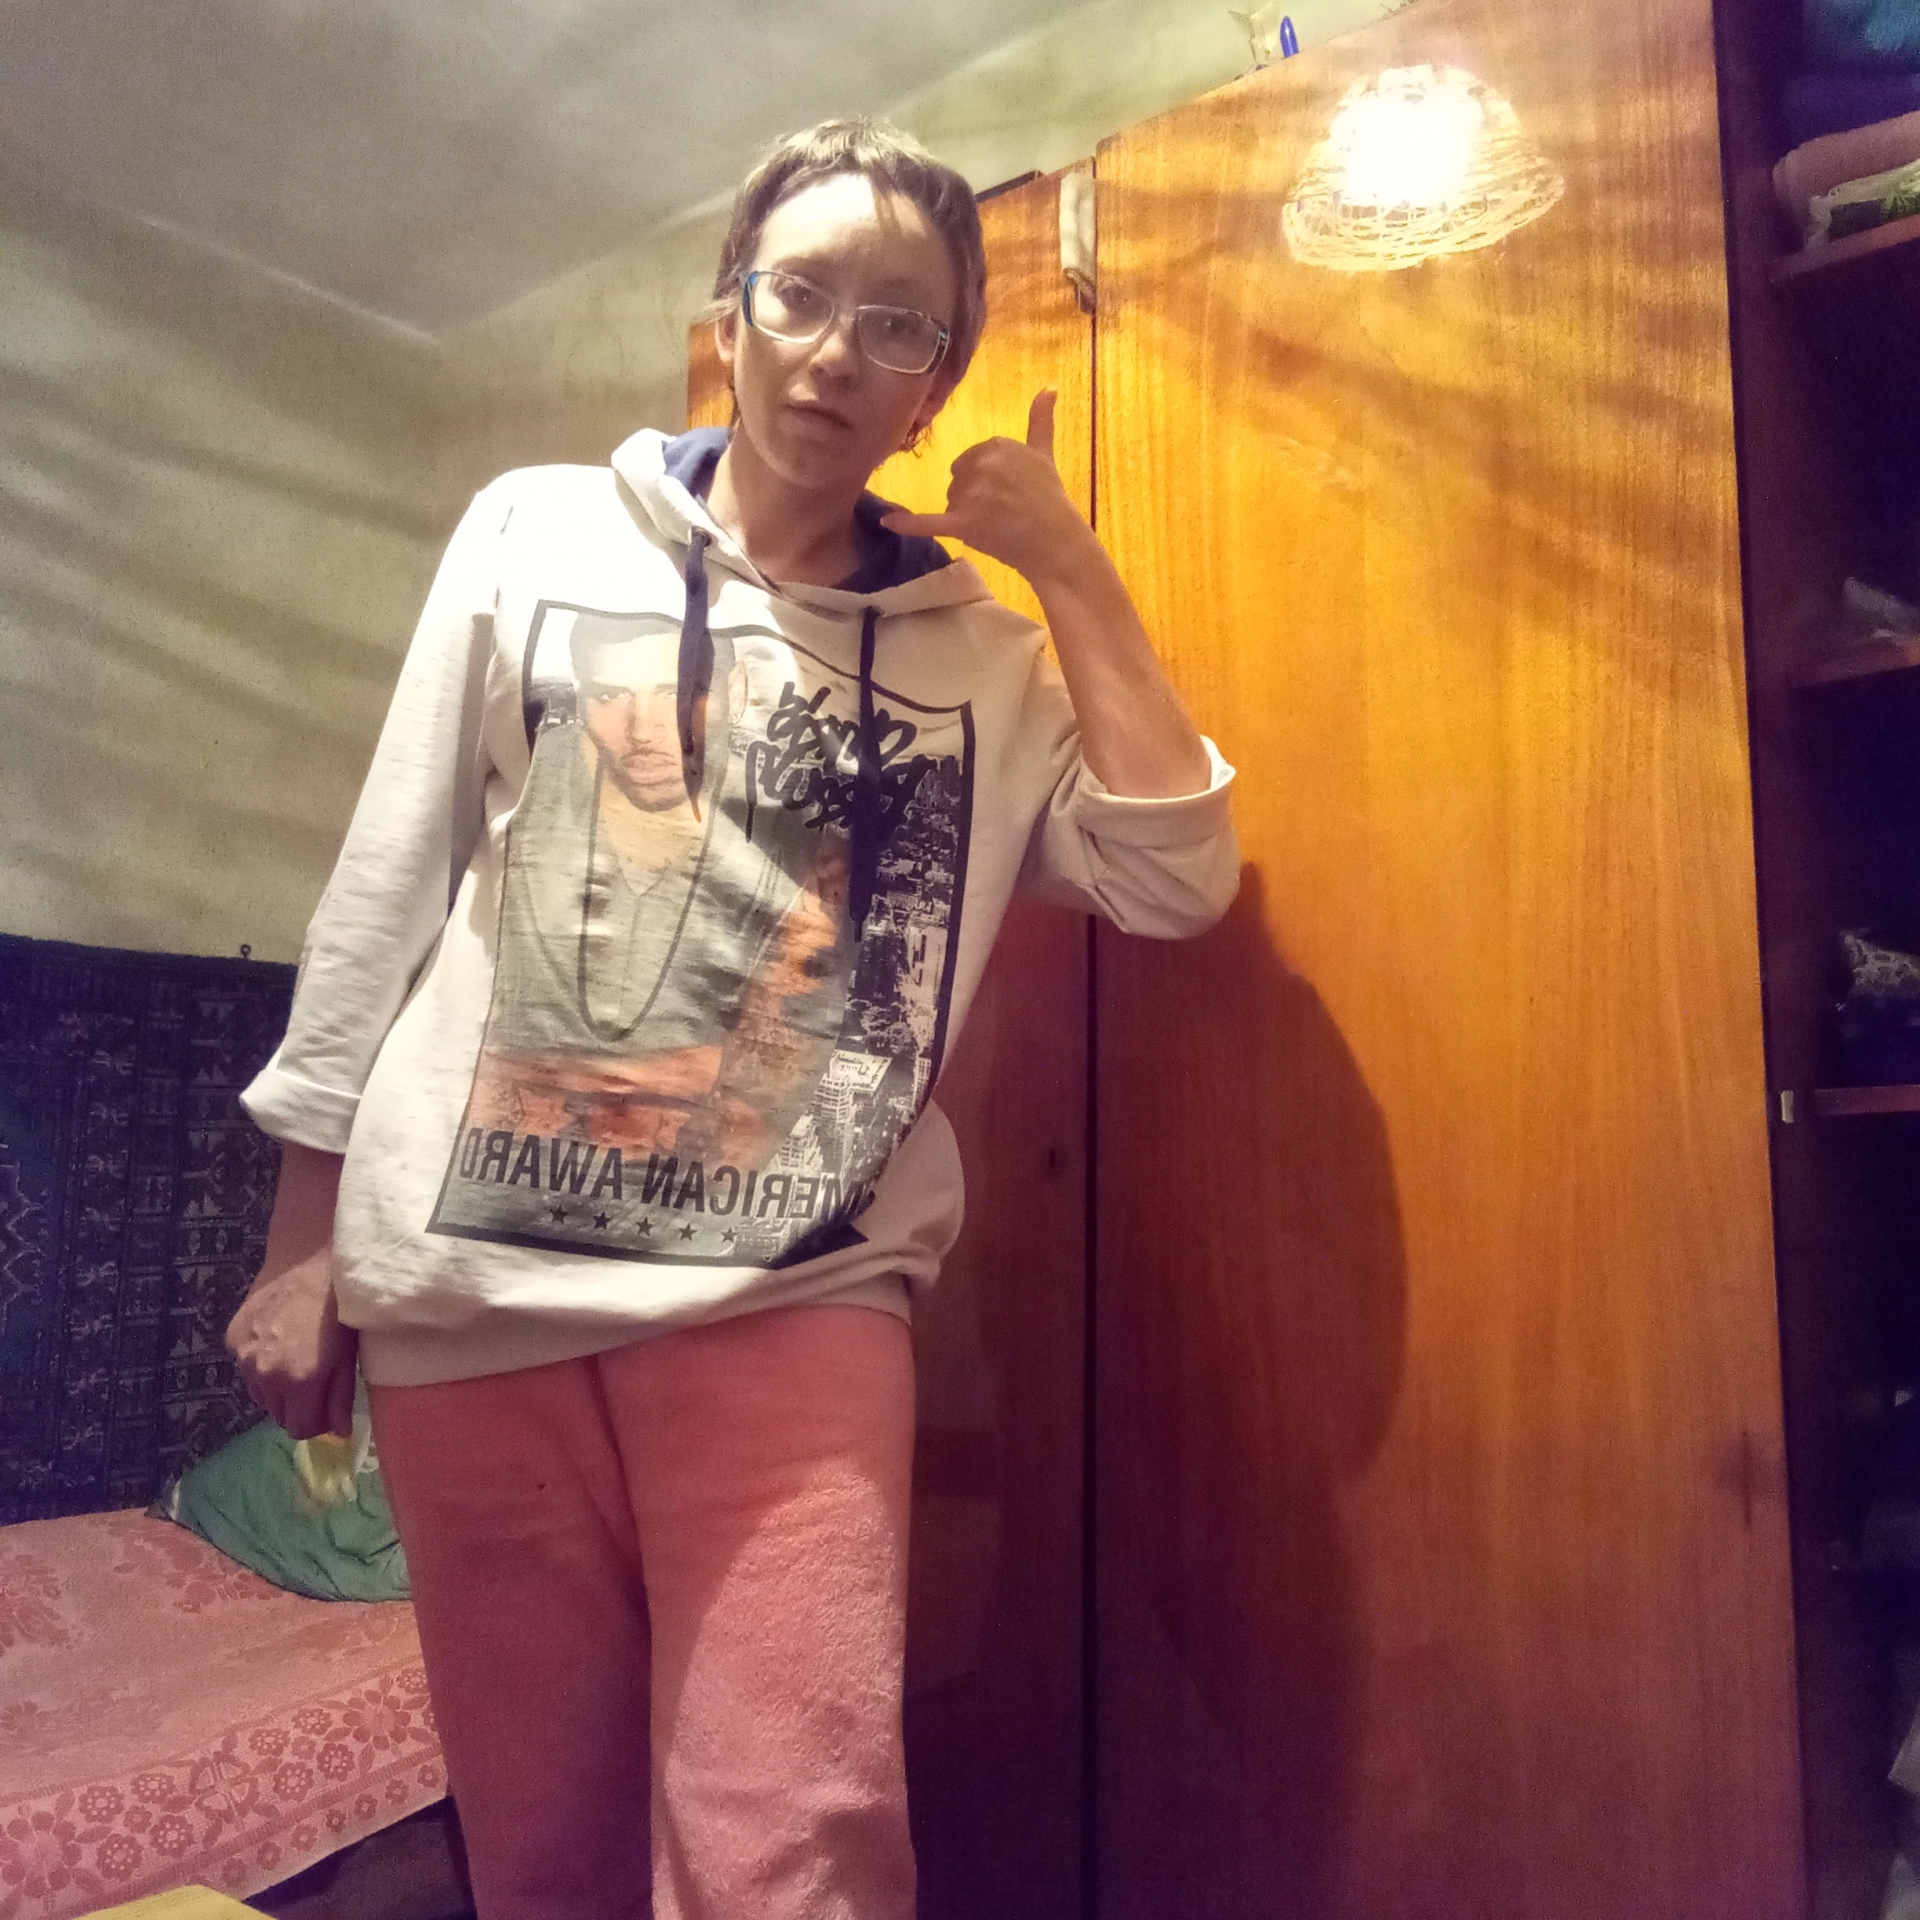
Label: noise